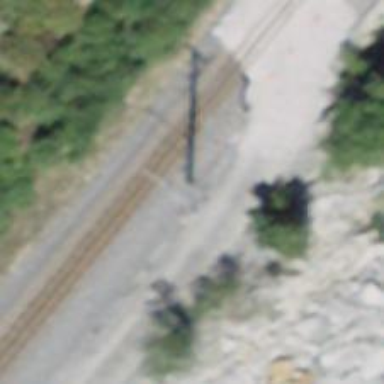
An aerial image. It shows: Catenary mast for power lines.